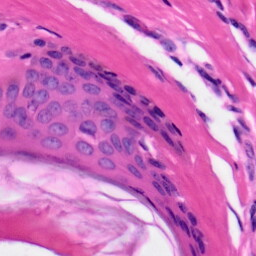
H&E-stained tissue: Skin